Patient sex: M
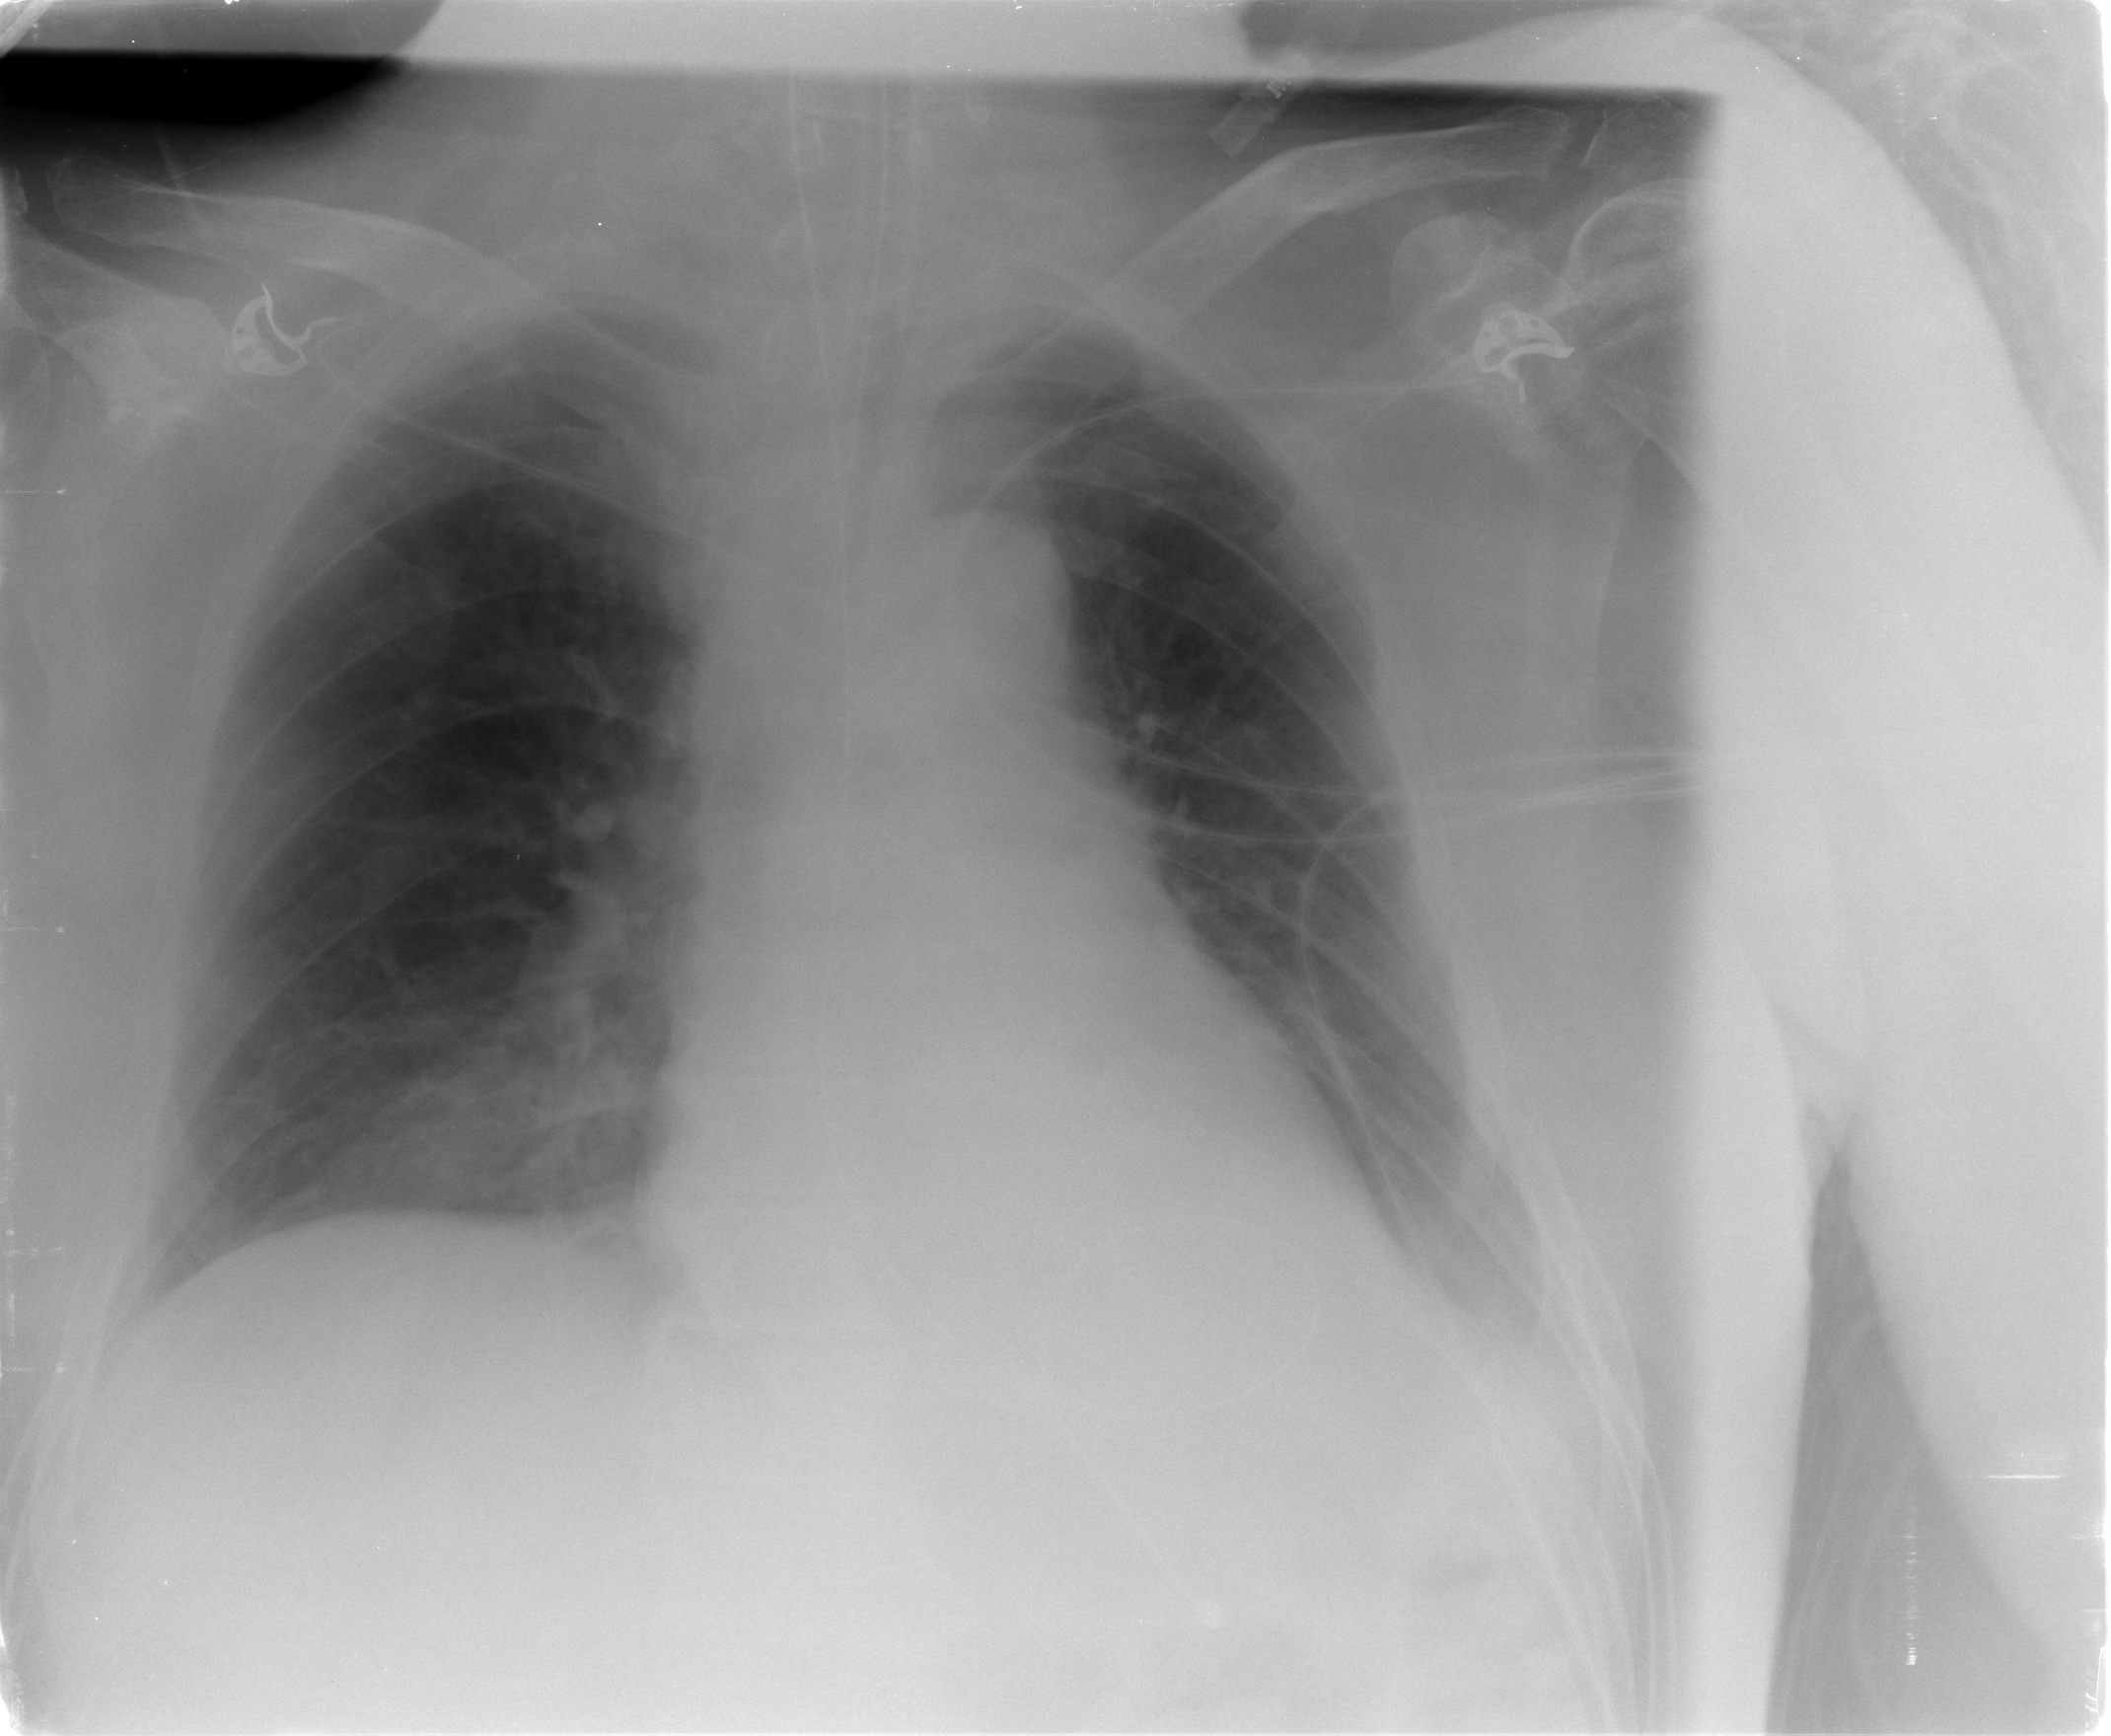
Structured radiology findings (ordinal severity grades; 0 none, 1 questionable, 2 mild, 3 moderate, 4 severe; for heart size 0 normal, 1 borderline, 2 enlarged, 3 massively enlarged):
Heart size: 2
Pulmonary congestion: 2
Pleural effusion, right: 0
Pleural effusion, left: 0
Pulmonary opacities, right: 0
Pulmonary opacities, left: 0
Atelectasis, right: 2
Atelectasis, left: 1